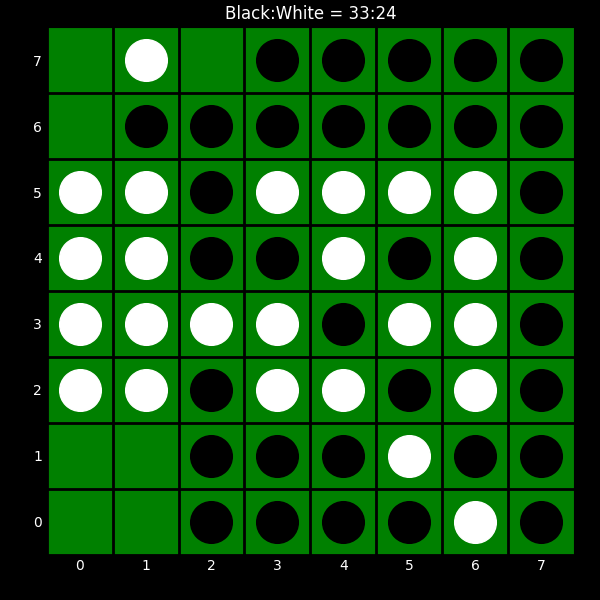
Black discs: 33
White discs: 24